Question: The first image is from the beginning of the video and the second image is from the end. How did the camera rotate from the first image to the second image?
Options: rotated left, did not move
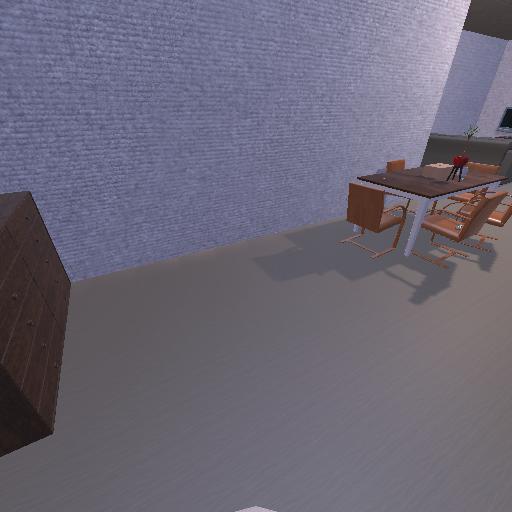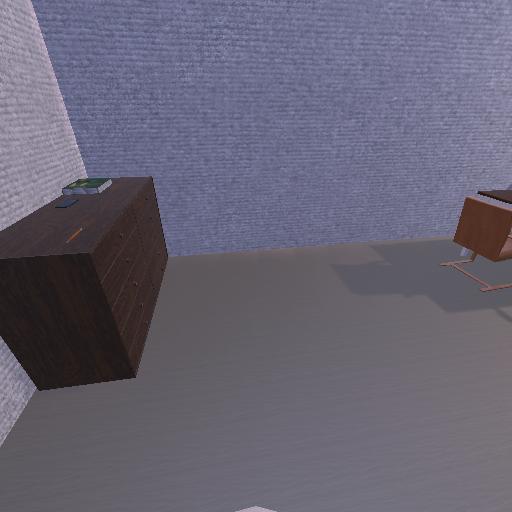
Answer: rotated left